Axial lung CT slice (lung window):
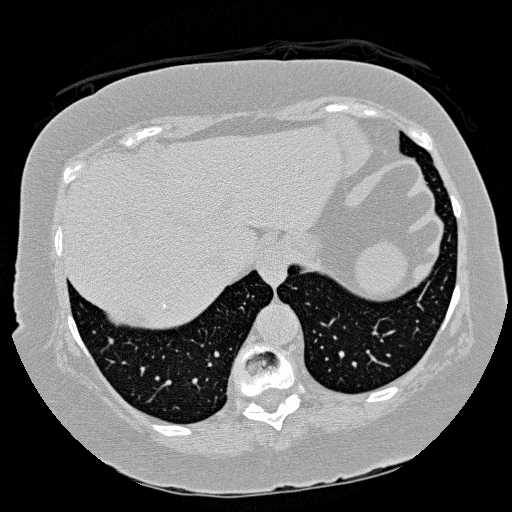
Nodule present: no